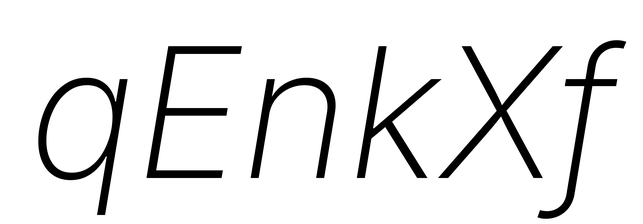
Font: Inter-Italic_ExtraLight_Italic